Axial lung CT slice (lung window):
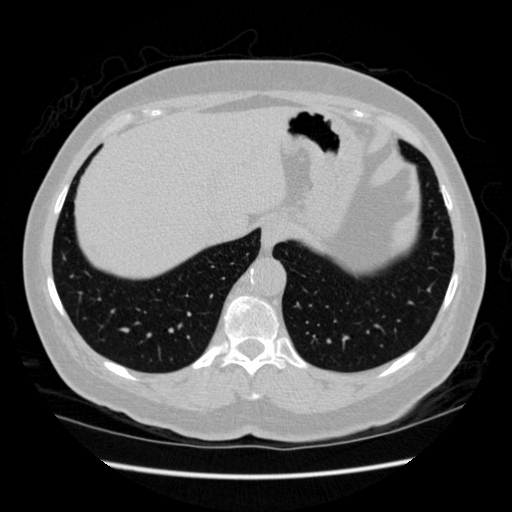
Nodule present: no